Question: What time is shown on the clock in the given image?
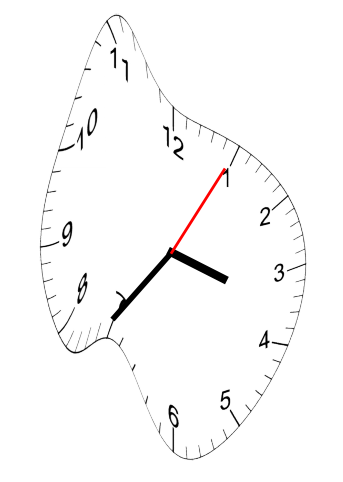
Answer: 03:36:05